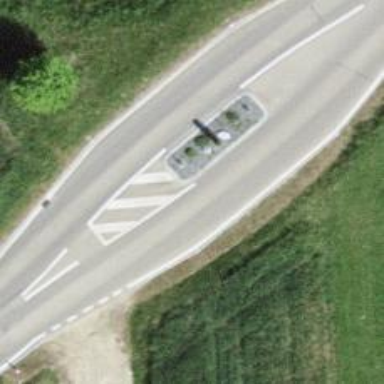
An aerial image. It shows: Traffic calming island.